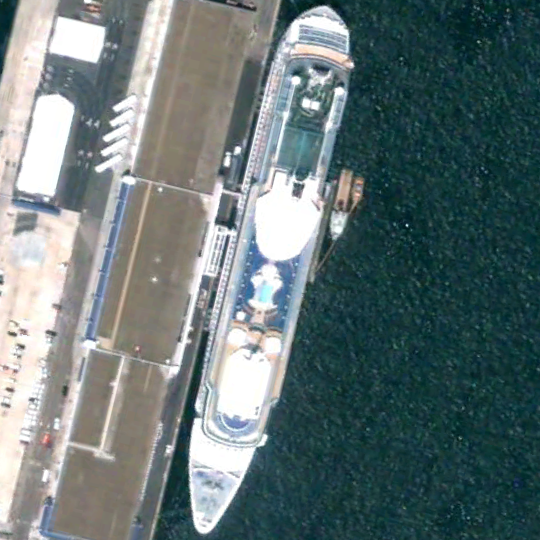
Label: Megayacht